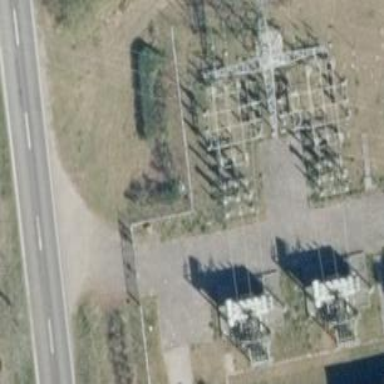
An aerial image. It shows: Three power lines with cables.